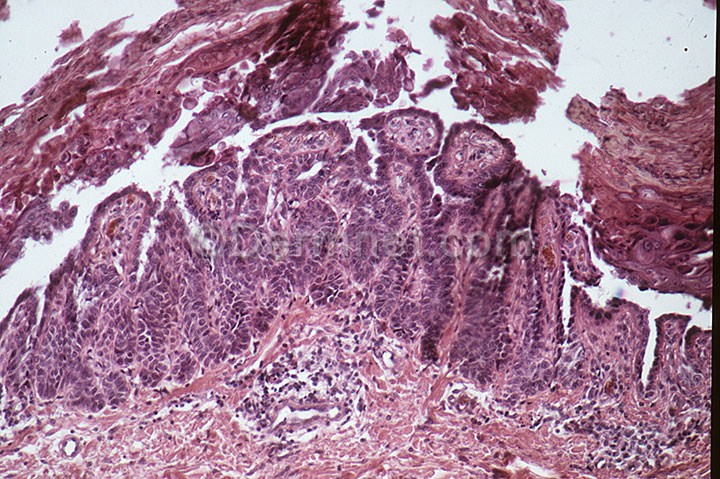
Disease: Psoriasis pictures Lichen Planus and related diseases